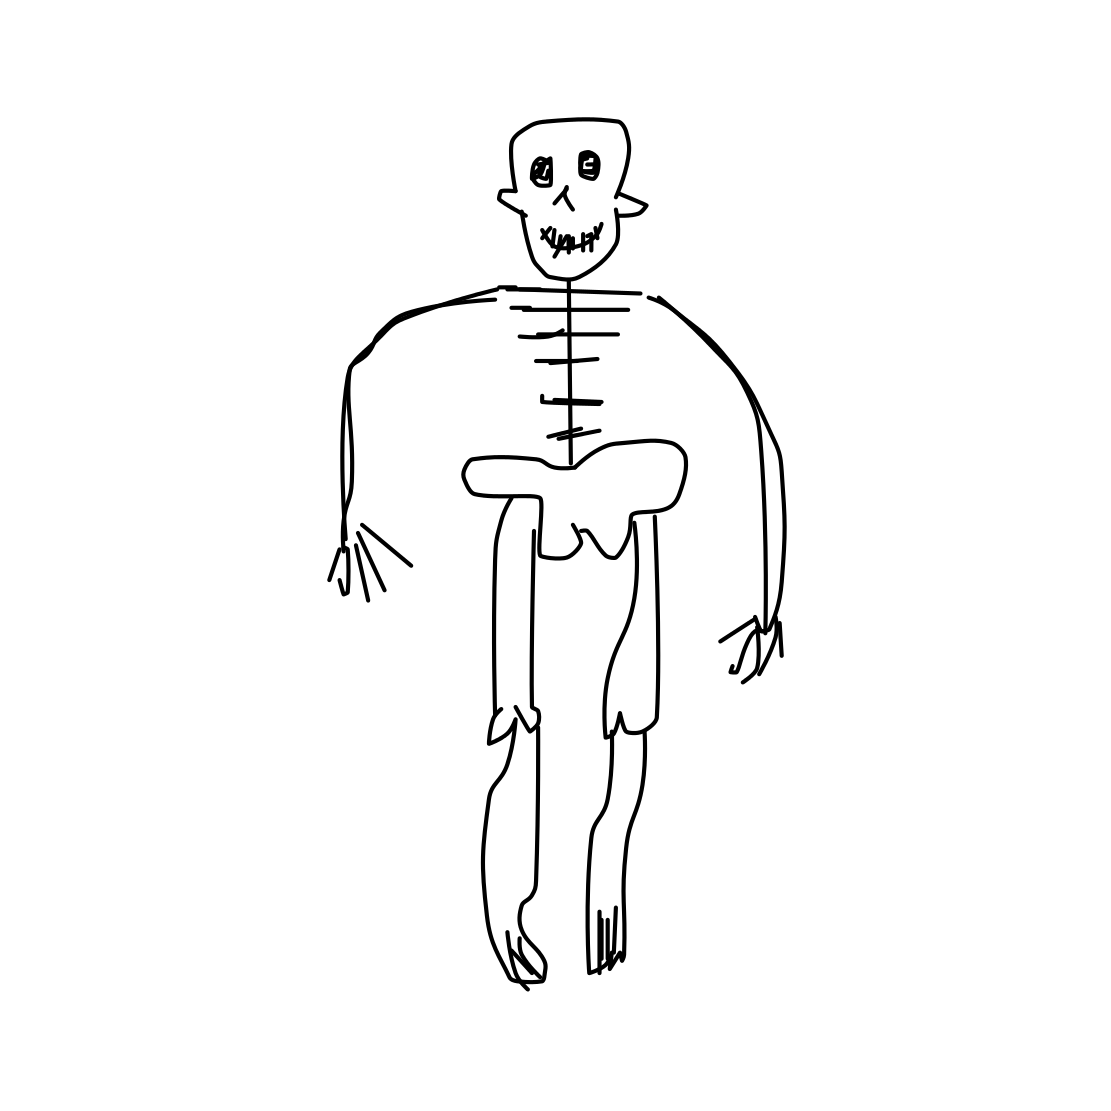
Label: human-skeleton